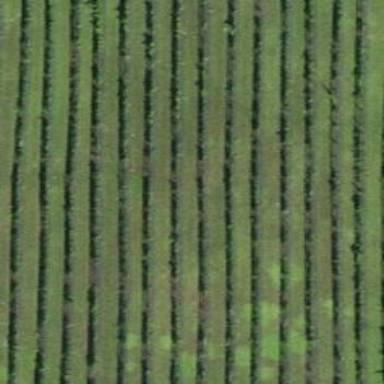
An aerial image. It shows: Vineyard growing grapes.